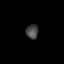
Tissue: lung
Cell type: Epithelial cells
Senescence score: 0.1561
Nuclear area (px): 173
Mean DAPI intensity: 70.41